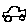
Label: car